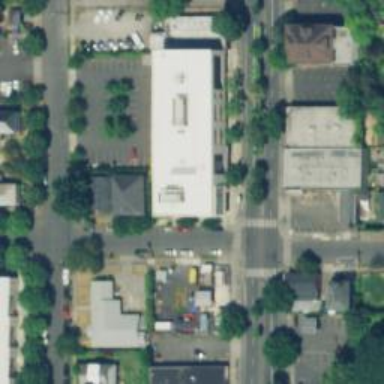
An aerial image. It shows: Clinic.